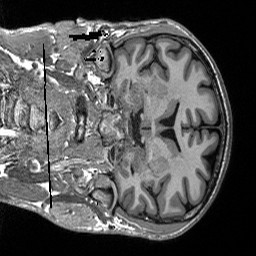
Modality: T1w
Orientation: coronal
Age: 34
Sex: male
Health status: healthy
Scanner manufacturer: siemens
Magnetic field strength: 3 T
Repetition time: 2.3 s
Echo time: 0.00199 s